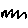
Label: zigzag